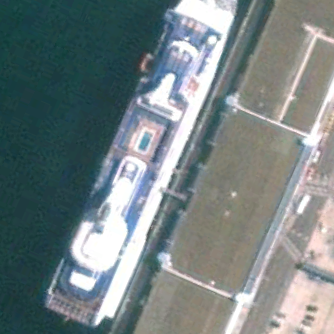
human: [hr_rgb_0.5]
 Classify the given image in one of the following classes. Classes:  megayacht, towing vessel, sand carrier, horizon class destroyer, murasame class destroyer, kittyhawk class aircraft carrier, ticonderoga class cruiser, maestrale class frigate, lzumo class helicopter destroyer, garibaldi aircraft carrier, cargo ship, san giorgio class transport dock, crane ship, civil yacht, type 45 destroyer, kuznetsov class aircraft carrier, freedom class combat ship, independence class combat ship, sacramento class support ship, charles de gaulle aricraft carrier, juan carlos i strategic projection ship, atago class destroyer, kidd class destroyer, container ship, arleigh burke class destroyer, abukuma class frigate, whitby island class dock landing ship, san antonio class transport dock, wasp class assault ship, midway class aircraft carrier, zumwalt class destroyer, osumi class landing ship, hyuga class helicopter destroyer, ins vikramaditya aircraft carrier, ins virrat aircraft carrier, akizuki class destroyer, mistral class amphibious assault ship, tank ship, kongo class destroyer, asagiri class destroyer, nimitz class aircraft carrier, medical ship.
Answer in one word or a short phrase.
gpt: Megayacht